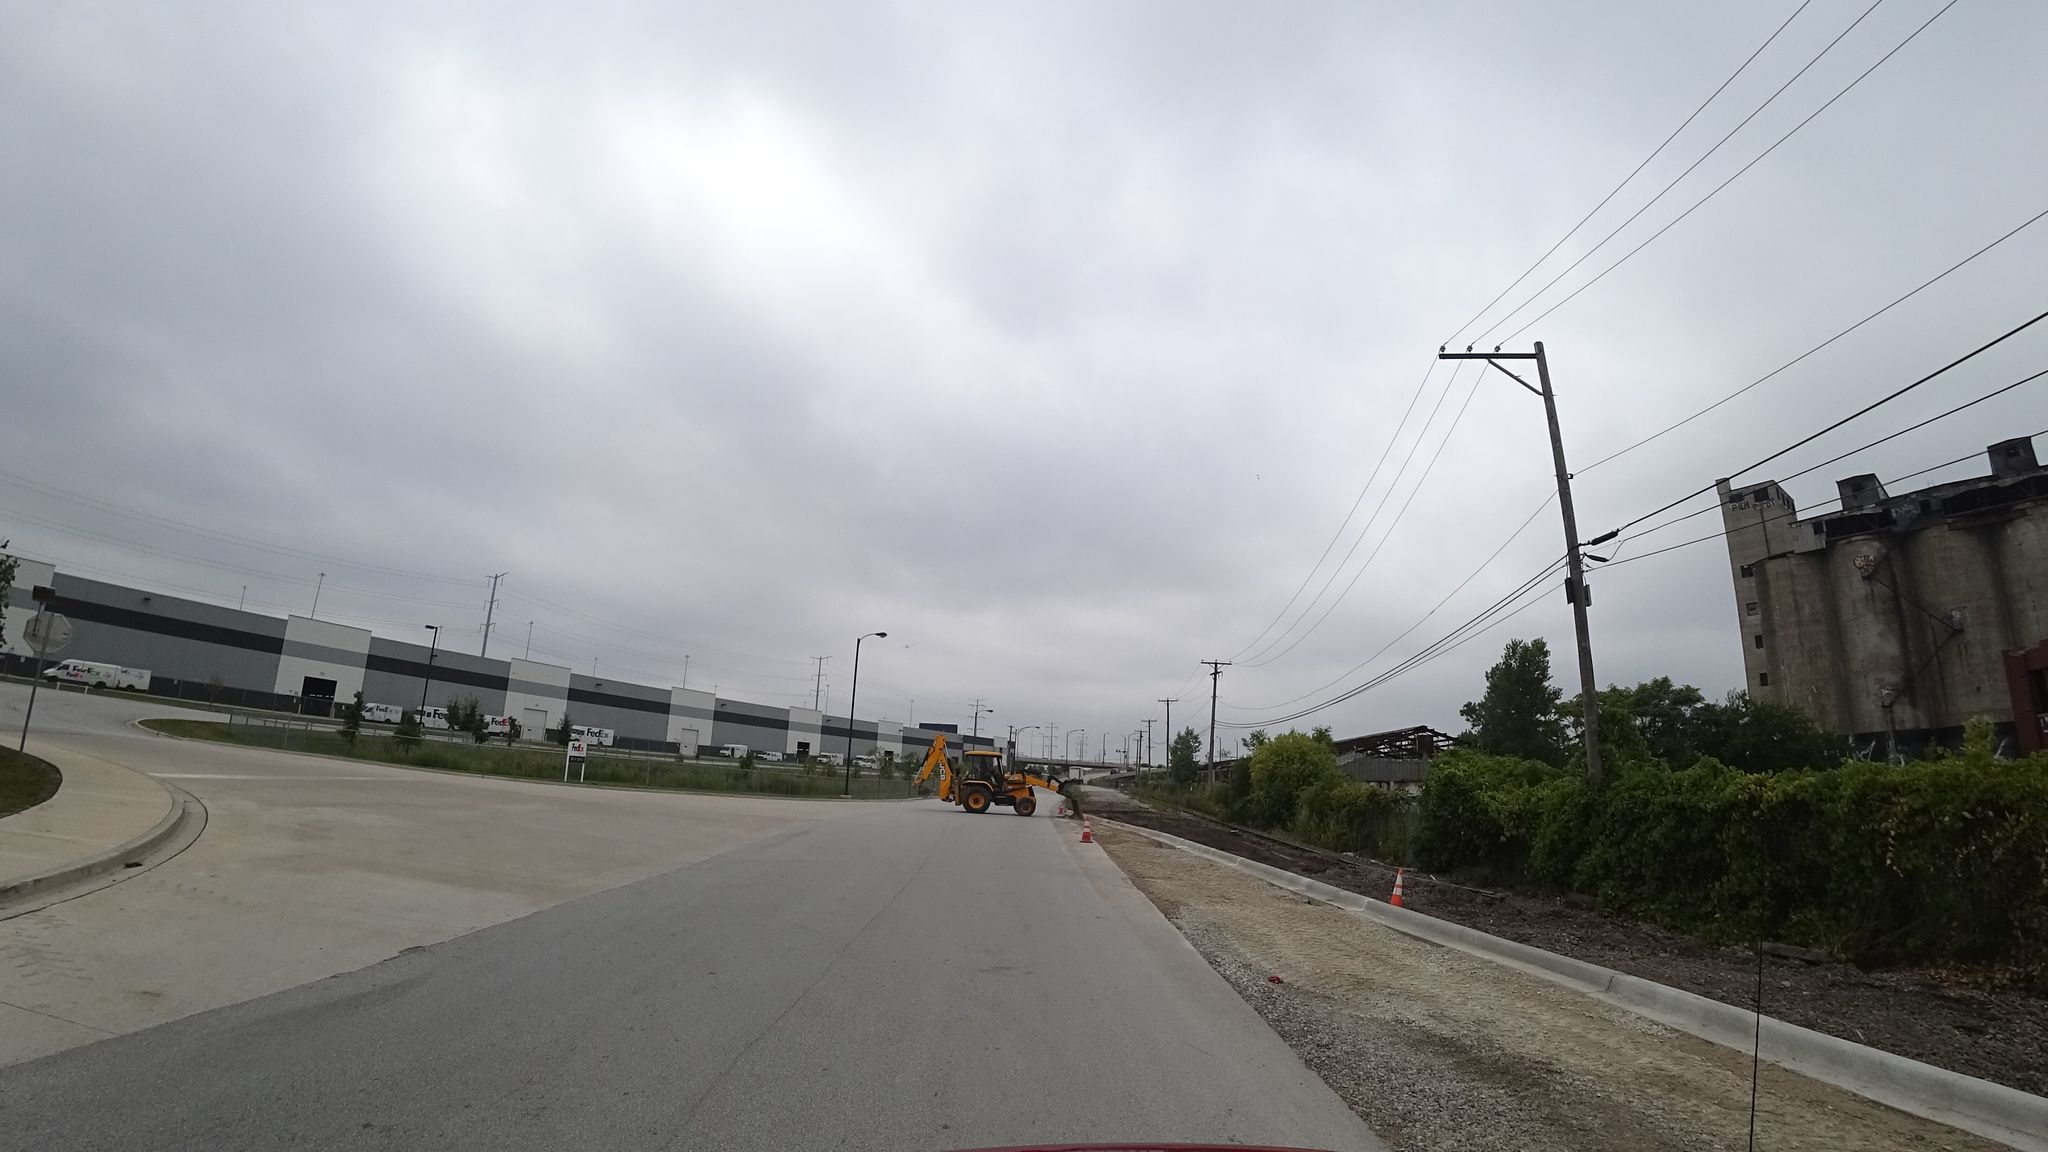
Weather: cloudy
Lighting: day
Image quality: good
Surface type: driving surface
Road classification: tertiary, footway
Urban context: urban centre
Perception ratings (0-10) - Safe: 0.87, Lively: 0.92, Beautiful: 1.3, Boring: 7.69, Depressing: 7.06, Wealthy: 0.35